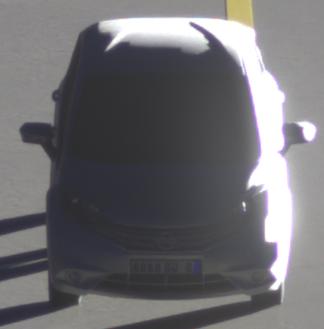
Make: Nissan
Model: Note 1.2
Detailed model: Note (E12) (10/13 - 12/16)
Model produced from: 2013/10
Model produced until: 2015/09
Doors: 5
Color: white
Road condition: wet road
Daytime: sunrise or sunset
Contrast: high contrast